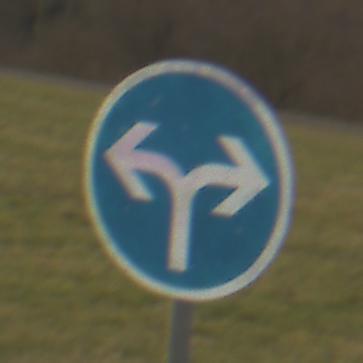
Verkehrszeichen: VorgeschriebeneFahrtrichtungRechtsOderLinks
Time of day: SunriseSunset
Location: Outdoor (Nature)
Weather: PartlyCloudy
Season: NotSpecified
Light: Natural